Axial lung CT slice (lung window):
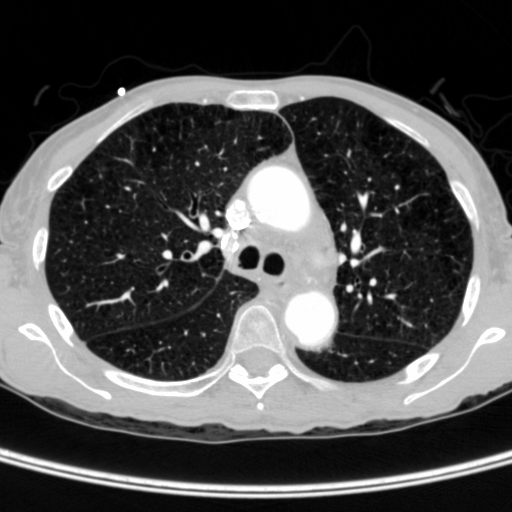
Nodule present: no